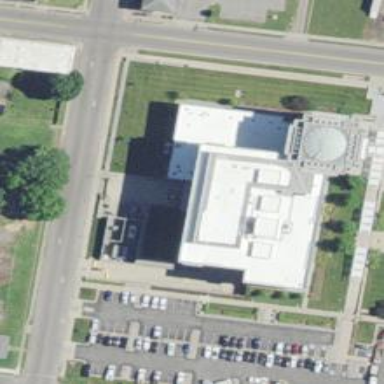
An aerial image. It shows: Courthouse building.